Current action and preconditions to check: trajectory_clear

Your task: For each precondition in the list above, predict whether it will hold at this action.

Consider the current scene as observed from the mobile robot's camera, and analyze the predicted future states of all dynamic agents (e.g., people, animals, vehicles, or any moving entities) within the NEXT SECOND.

IMPORTANT: Only answer "very likely" if you are absolutely certain—based on strong, clear evidence—that a dynamic agent will violate the precondition in the predicted future state. Do NOT answer "very likely" for unlikely, ambiguous, or low-probability risks.

Ask yourself for each precondition: Is there a high probability, with clear and convincing evidence, that the predicted future states of any dynamic agent will interfere with the predicted future state of the currently executing action within the NEXT SECOND, causing that precondition to fail?

Assess the risk level based on these predictions. Use "likely" or "very likely" if motions create a clear risk of interference.

Use "neutral" or "improbable" if agents are nearby but their predicted paths are clearly diverging or non-conflicting.

Failure Risk Categories: "very improbable", "improbable", "neutral", "likely", "very likely"

Answer Format: Output ONLY the probability_of_failure value from these categories: "very improbable", "improbable", "neutral", "likely", "very likely"

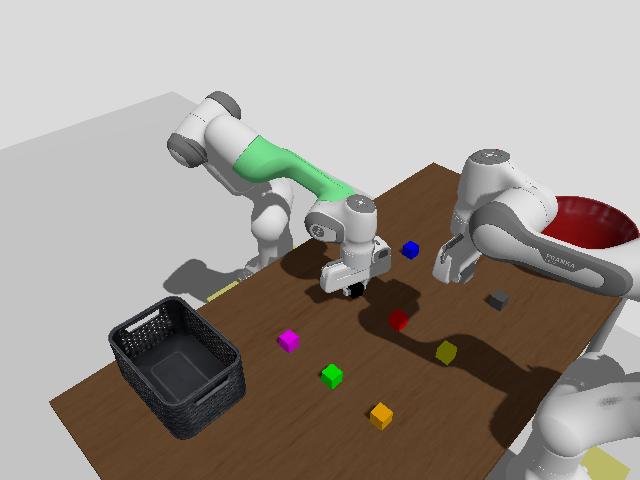

Answer: very improbable